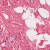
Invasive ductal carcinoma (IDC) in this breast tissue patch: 0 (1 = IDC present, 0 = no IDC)